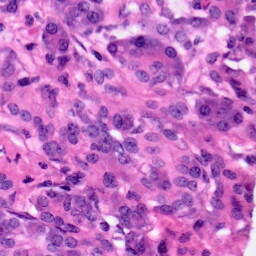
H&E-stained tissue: Pancreatic